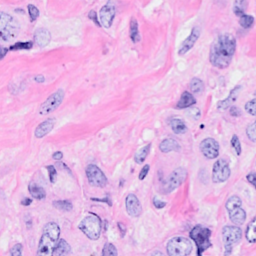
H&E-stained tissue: Breast